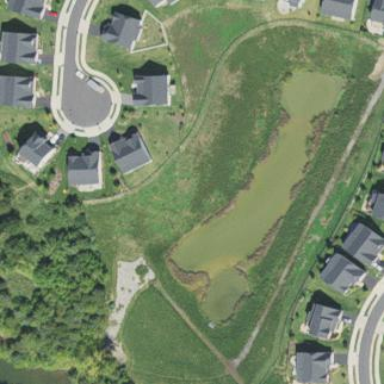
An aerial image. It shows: Stormwater basin with natural water.